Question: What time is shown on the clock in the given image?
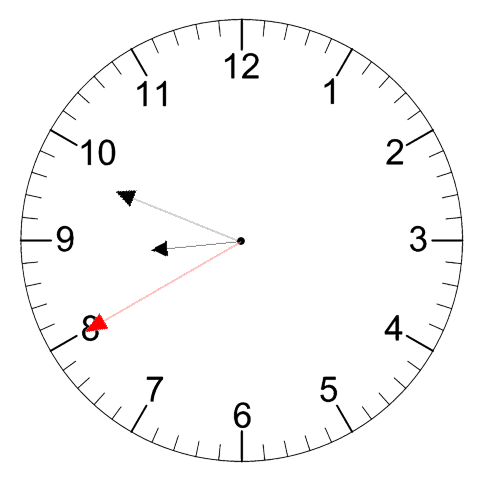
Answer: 08:48:40